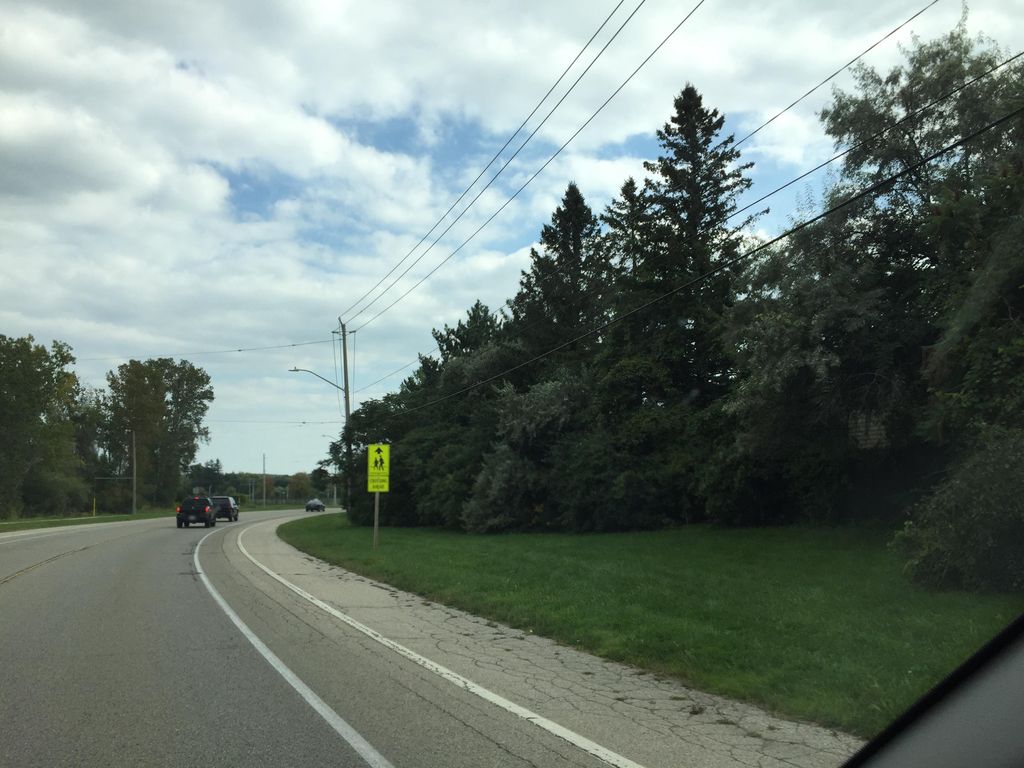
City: kitchener-waterloo